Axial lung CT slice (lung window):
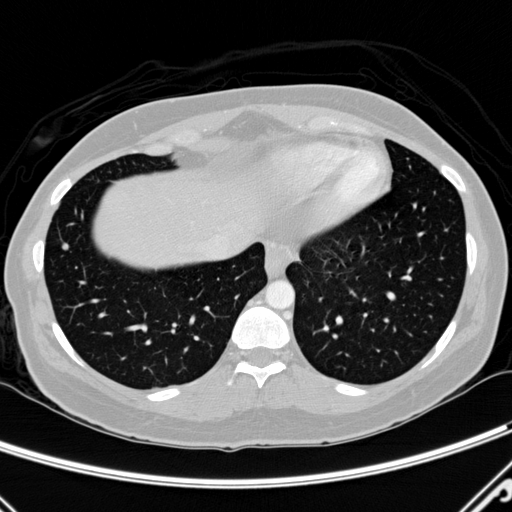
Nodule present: yes
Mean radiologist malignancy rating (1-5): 3